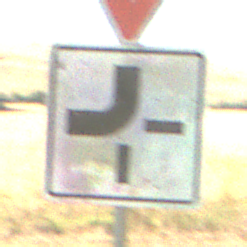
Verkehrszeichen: VerlaufVorfahrtsstrasse2
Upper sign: VorfahrtGewaehren
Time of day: MorningAfternoon
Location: Outdoor (Nature)
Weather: PartlyCloudy
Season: NotSpecified
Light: Natural